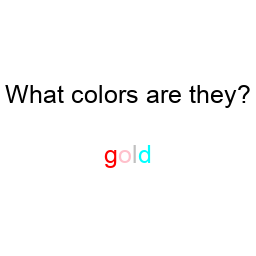
Color: red, pink, silver, cyan
Color name shown: gold
Background color: white
Question text color: black